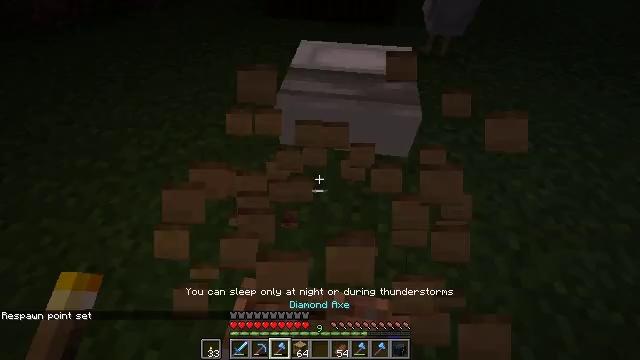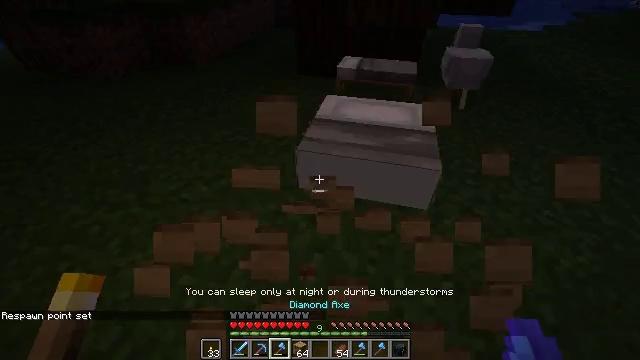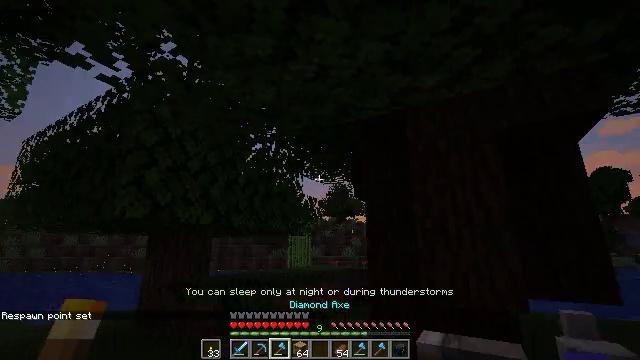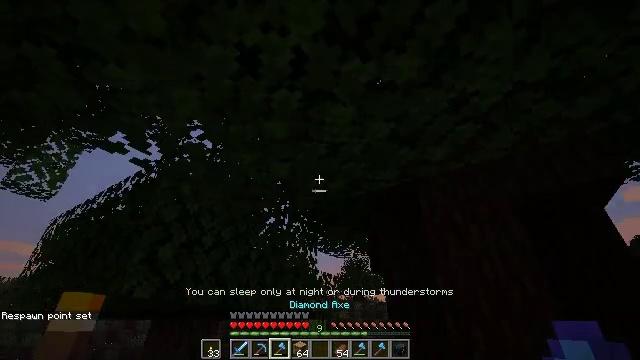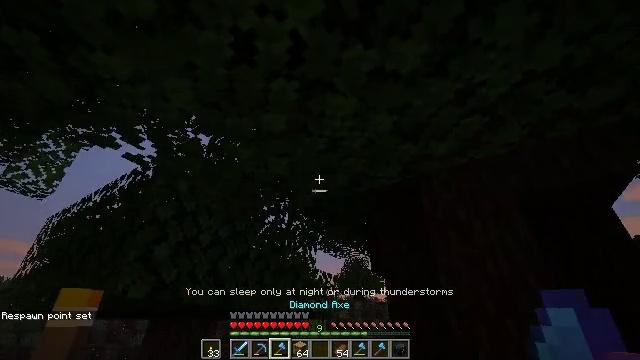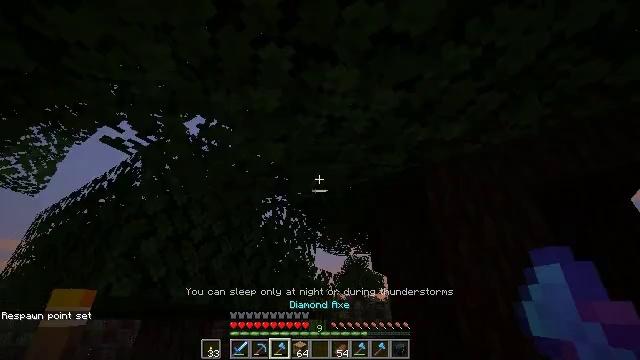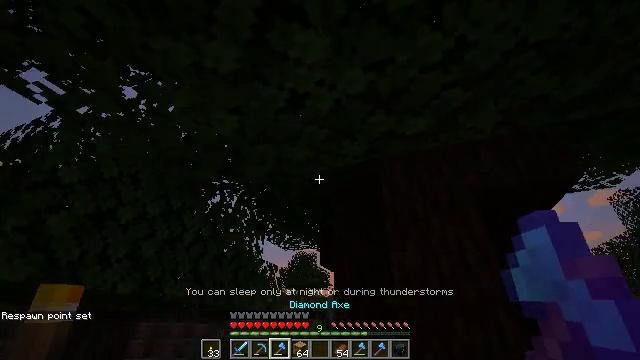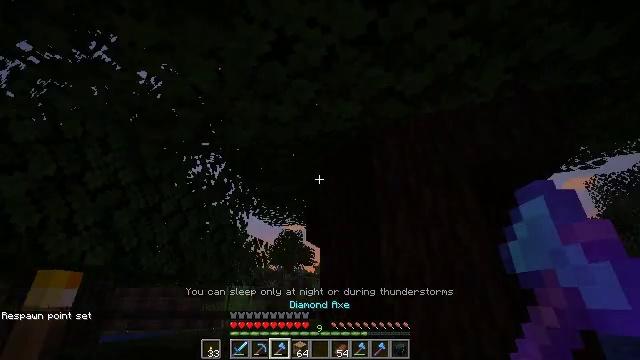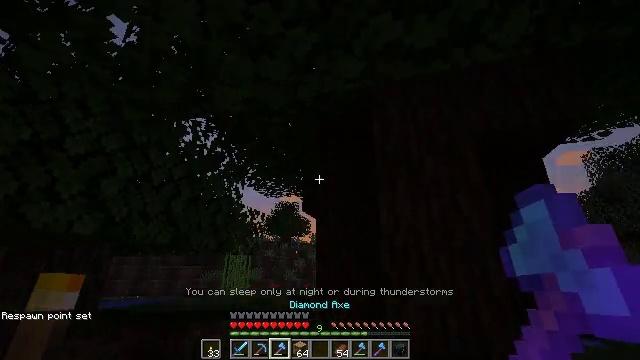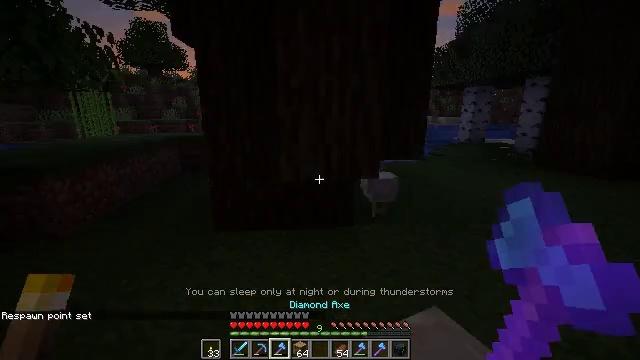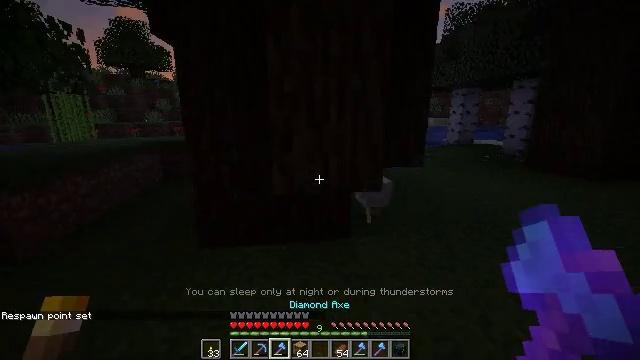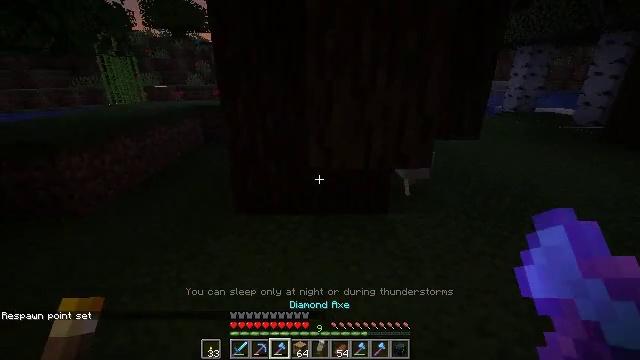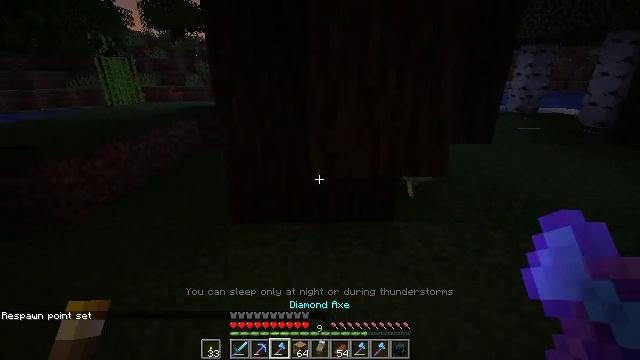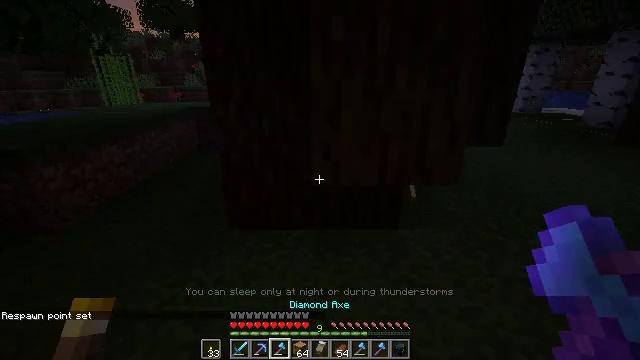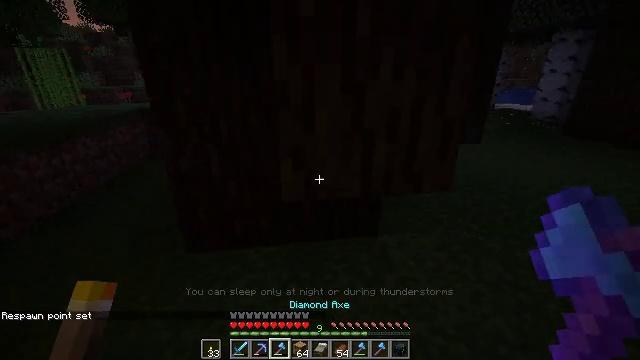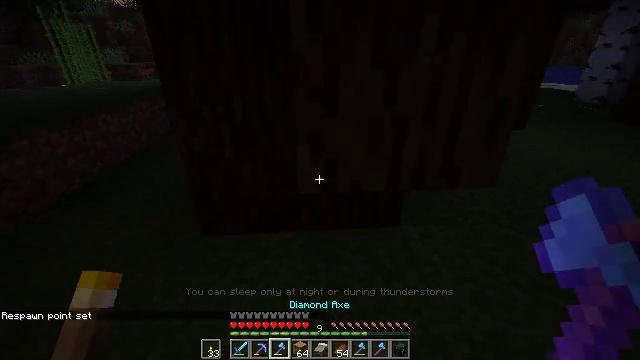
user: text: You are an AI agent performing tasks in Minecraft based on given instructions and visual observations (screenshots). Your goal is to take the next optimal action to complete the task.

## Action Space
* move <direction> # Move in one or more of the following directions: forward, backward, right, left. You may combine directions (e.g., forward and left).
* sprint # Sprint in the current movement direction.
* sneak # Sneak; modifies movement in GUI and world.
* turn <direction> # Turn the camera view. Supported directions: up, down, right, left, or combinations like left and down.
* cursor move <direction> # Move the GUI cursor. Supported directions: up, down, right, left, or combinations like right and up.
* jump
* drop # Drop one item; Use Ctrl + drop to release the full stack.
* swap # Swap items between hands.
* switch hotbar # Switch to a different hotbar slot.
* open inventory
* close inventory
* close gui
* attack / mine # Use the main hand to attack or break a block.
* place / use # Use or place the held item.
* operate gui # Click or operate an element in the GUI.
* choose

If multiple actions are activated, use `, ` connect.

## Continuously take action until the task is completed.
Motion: motion action
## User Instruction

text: Chop down the dark oak log.
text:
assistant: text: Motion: turn left and up
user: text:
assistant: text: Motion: turn left and up
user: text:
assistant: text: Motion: move forward, turn left and up
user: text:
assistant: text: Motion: move forward
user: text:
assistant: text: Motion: move forward
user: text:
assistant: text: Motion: move forward, turn right
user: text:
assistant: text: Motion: move forward, turn right and down
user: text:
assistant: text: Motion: move forward, turn down
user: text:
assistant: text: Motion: move forward, turn right and down
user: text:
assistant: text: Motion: move forward, turn right
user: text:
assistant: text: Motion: move forward, turn left and down
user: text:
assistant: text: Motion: move forward
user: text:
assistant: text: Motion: move forward
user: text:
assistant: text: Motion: move forward, turn right
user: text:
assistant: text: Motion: move forward, turn left and down
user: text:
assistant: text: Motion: move forward
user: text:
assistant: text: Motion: move forward
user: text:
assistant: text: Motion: move forward, turn right and up
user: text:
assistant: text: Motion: attack / mine
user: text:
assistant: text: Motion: attack / mine
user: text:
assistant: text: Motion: move back, turn left, attack / mine
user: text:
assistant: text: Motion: move back, turn left, attack / mine
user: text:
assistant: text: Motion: turn left and down, attack / mine
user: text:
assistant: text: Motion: attack / mine
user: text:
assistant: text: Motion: attack / mine
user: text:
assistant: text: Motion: turn left and up, attack / mine
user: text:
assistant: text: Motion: turn left and up, attack / mine
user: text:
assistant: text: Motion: attack / mine
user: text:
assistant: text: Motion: attack / mine
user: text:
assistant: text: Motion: attack / mine